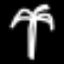
Label: palm tree